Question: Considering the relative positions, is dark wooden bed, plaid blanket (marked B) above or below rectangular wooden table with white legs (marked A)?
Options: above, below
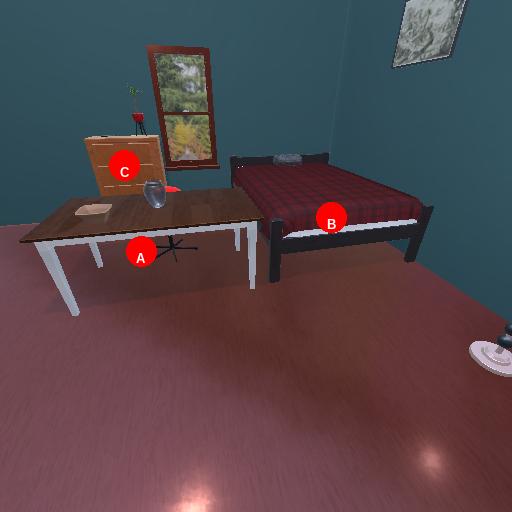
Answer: above